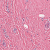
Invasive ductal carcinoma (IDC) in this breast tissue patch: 0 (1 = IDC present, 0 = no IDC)